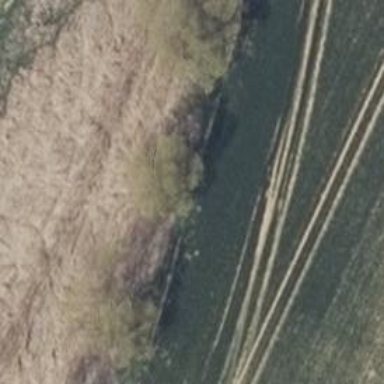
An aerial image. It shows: Row of deciduous broadleaved trees.